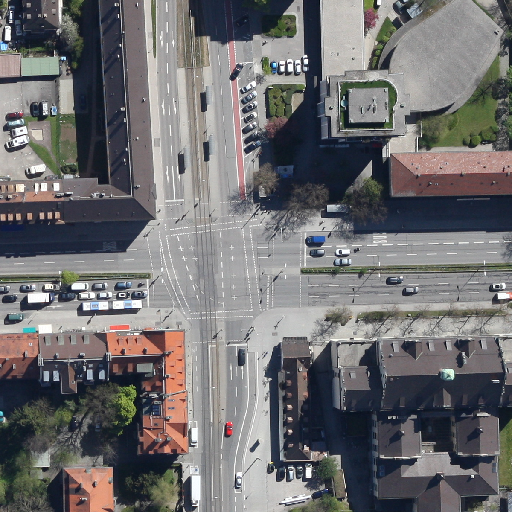
Referring expression: paved road